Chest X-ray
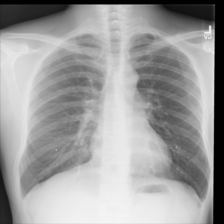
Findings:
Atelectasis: negative
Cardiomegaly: negative
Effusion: negative
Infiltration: negative
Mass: negative
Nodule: negative
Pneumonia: negative
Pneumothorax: negative
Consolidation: negative
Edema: negative
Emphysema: negative
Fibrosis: negative
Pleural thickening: negative
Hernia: negative